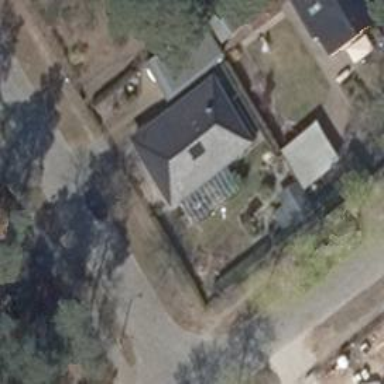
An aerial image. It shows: Detached building with hipped roof shape.